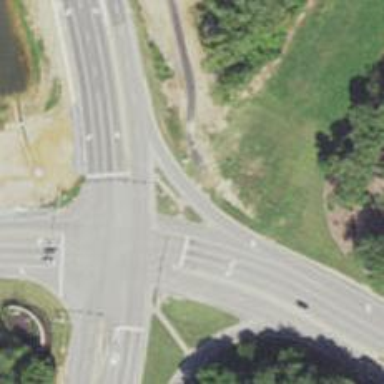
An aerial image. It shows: Unmarked crossing on the road.